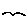
Label: bird